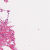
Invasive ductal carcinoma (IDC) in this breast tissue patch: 0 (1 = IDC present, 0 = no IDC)